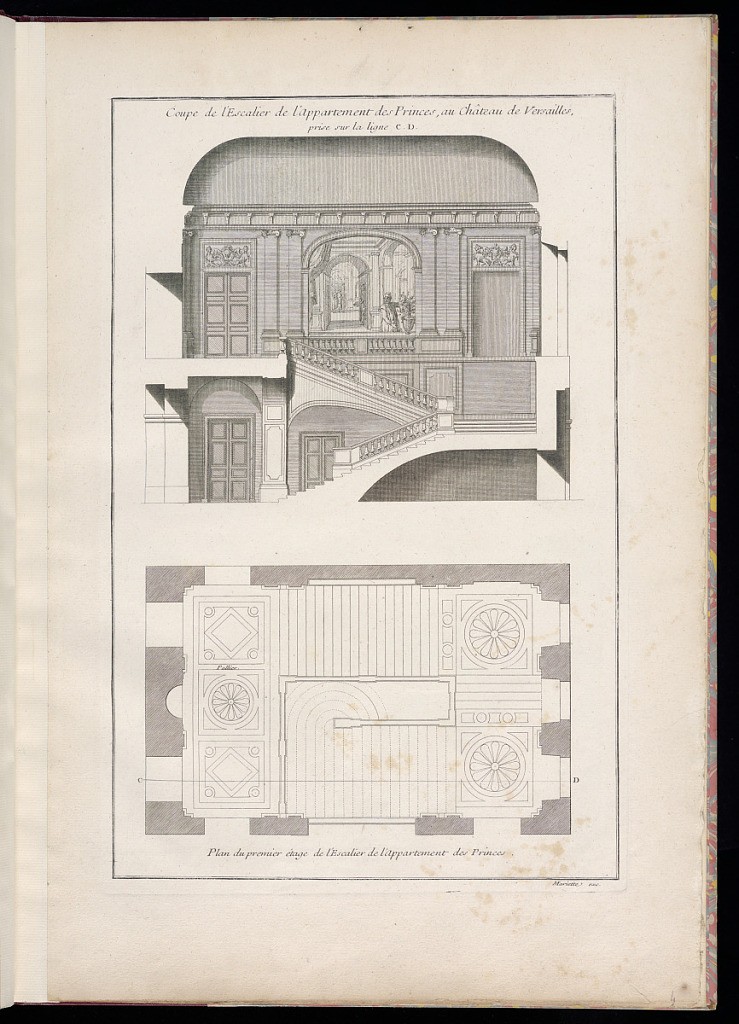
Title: Coupe de l’Escalier de l’Appartement des Princes, au Château de Versailles / Plan du premier étage de l’Escalier de l’Appartement des Princes
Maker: Jean Mariette, French, 1660–1742
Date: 1727–42
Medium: Etching and engraving on laid paper
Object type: Print
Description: A plate with an architectural section of the staircase for the Prince's Apartment at the Royal Palace of Versailles in the upper half and a plan of the first floor of the staircase below. The section illustrates a plain ground floor level with two sets of two-leaf doors, and staircase to the right. At the upper level, a set of two-leaf doors with a sculpted rectangular overdoor panel with sphynx; a central arch with a view through to a corridor with more arches and pilasters, and a man next to a vase with flowers in the foreground, to the right. To the right of the archway, a rectangular opening for a door with the same overdoor panel above. Pilasters on the wall in between the doors and the central archway and corbels at the cornice level. The plan below depicts the staircase and ornate flooring with rosette and geometric designs. The plate is labelled.